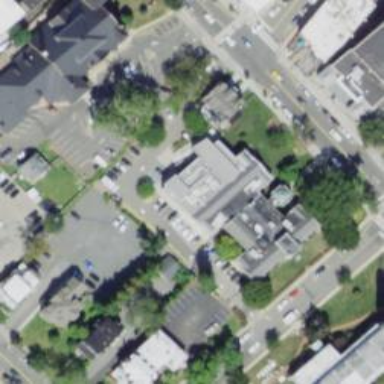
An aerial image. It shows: Building that serves as library.